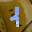
Label: 1